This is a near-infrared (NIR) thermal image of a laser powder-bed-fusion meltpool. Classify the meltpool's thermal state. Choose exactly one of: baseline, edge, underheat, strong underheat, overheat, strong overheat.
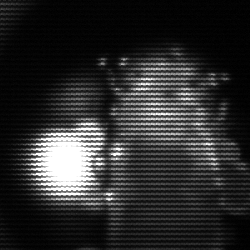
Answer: strong underheat